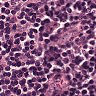
Metastatic tissue present: no